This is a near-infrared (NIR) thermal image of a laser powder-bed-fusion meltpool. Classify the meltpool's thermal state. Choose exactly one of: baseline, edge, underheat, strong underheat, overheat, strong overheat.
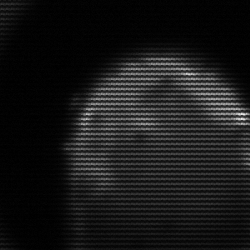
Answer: edge